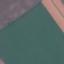
Land use / land cover class: AnnualCrop